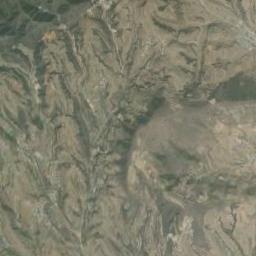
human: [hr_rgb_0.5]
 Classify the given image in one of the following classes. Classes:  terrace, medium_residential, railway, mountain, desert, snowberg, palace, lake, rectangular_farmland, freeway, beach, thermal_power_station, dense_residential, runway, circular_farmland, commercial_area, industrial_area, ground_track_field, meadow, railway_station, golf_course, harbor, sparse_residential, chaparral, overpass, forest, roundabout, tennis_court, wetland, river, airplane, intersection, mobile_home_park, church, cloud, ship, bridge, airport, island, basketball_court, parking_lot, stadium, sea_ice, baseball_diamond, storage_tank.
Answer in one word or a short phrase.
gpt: mountain